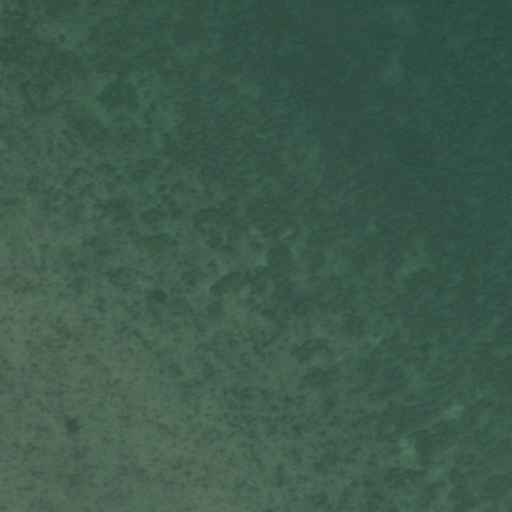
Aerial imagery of bar in Florida named Sunken Coral Heads containing only open water